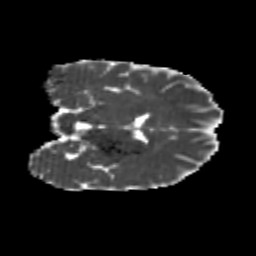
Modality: MD
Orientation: coronal
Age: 24
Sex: male
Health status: healthy
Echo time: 0.074 s